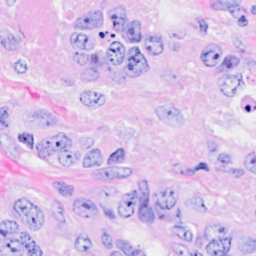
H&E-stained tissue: Breast